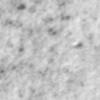
Label: no_change